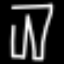
Label: pants